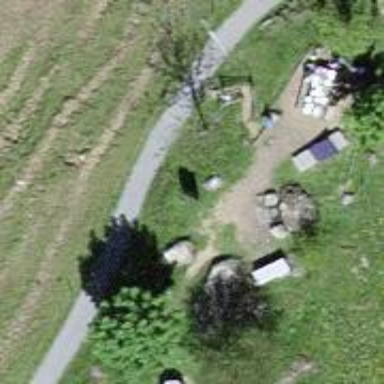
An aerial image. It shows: Barbecue facility.